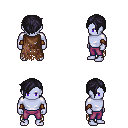
a pixel art fantasy rpg character, male body template, dark elf, purple skin, brown tattered cape, magenta pants, raven pixie cut hairstyle, leather bracers, four views (front, back, left, right), 2x2 character sprite sheet, small pixel art, hard edges, no anti-aliasing